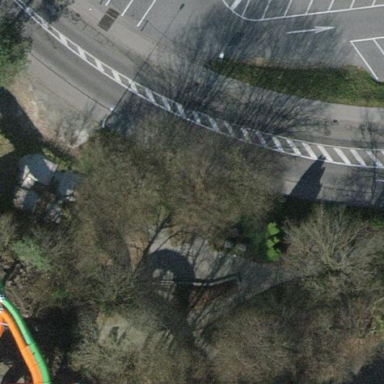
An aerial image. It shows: Park.